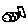
Label: fish